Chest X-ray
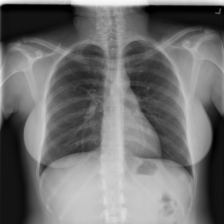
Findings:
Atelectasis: negative
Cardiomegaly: negative
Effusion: negative
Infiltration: negative
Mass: negative
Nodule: negative
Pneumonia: negative
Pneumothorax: negative
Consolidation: negative
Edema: negative
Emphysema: negative
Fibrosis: negative
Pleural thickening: negative
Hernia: negative